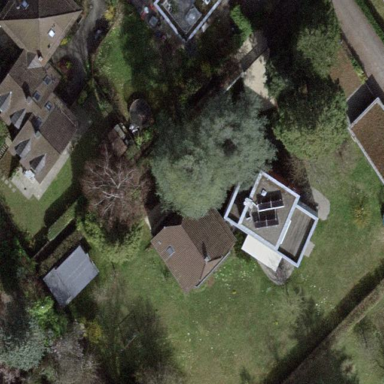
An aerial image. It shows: Garden surrounded by fence.